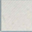
Piece: xx